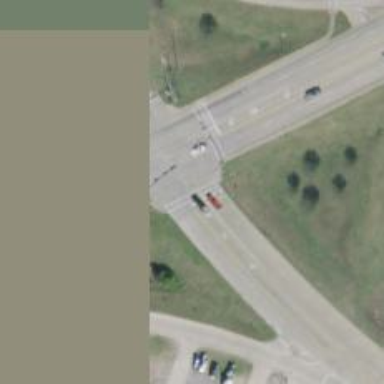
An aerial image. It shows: Crossing on the road.